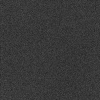
Atmospheric dust classification: dusty